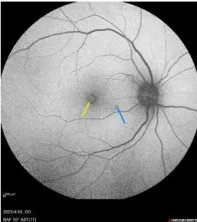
(D) the AMN lesion is an unremarkable weak reflex lesion (yellow arrowhead), and there is a perivascular weak reflex lesion not detectable (blue arrowhead) in the AF image.
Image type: ophthalmic_imaging (autofluorescence)